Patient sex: M
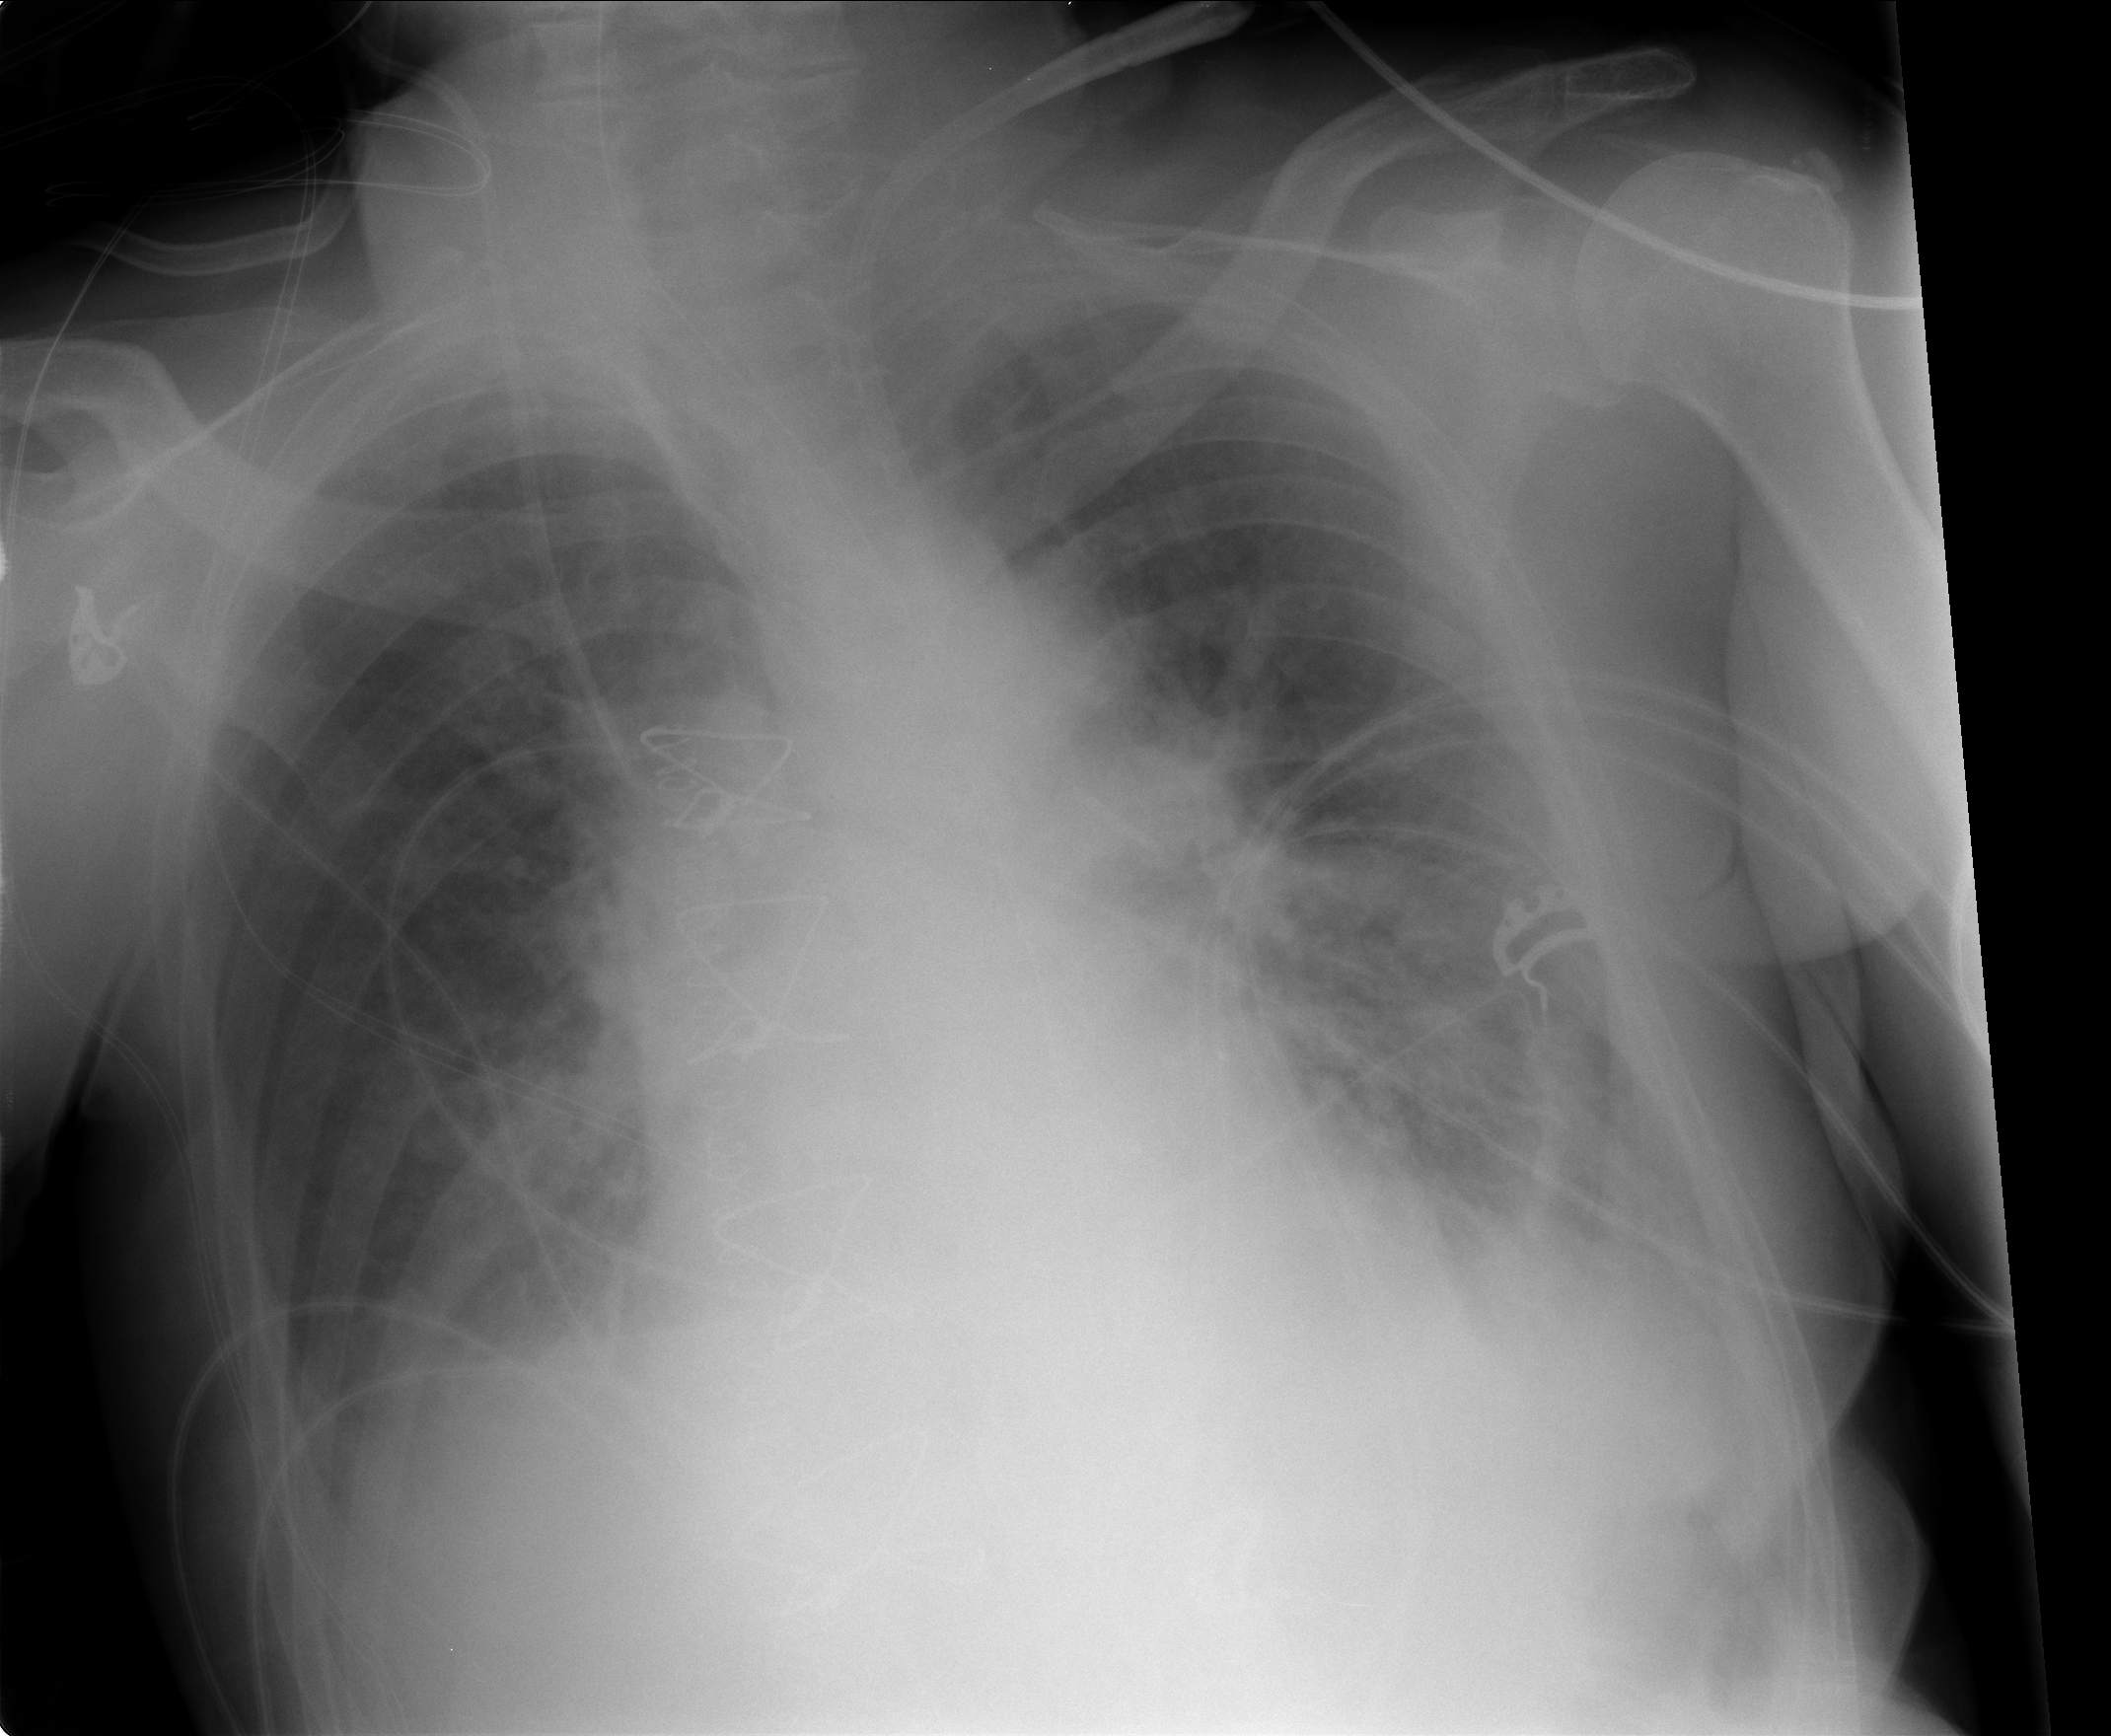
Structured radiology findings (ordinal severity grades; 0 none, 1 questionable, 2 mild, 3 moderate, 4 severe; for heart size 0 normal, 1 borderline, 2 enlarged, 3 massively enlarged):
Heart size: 0
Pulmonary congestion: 2
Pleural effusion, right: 2
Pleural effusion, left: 2
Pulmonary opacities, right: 2
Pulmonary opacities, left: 3
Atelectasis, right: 2
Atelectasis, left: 2